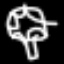
Label: mushroom